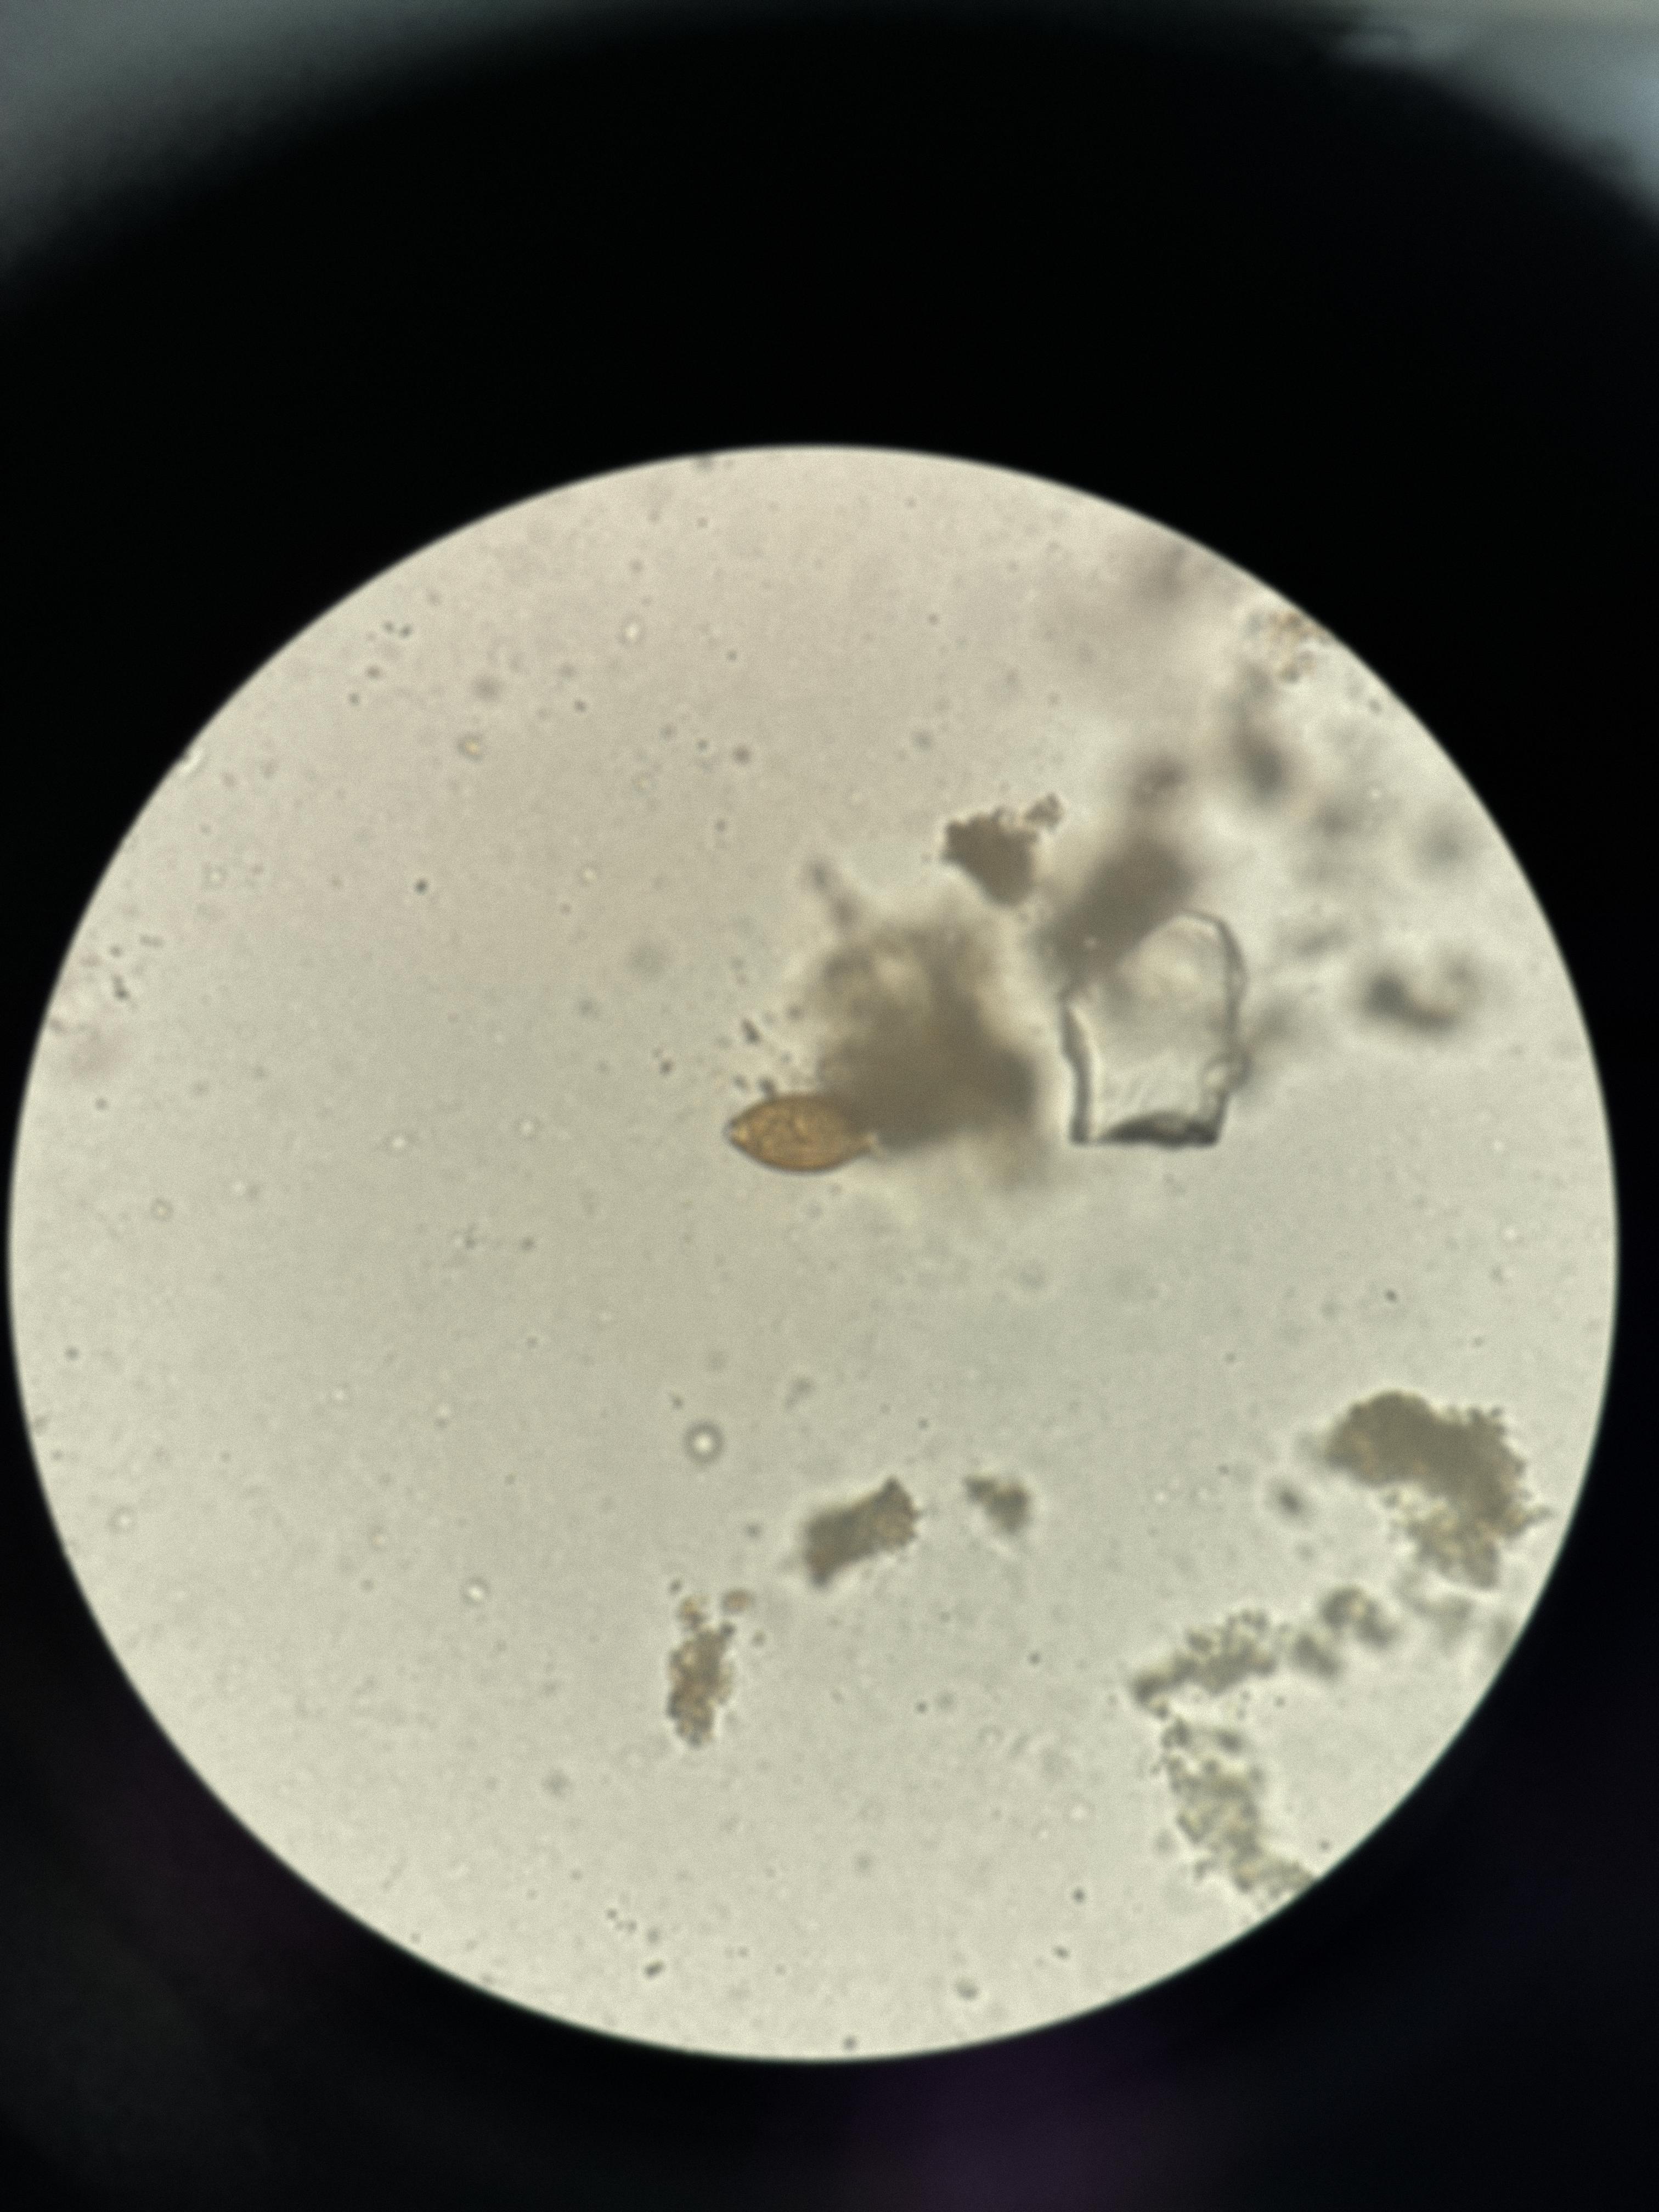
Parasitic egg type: Trichuris trichiura